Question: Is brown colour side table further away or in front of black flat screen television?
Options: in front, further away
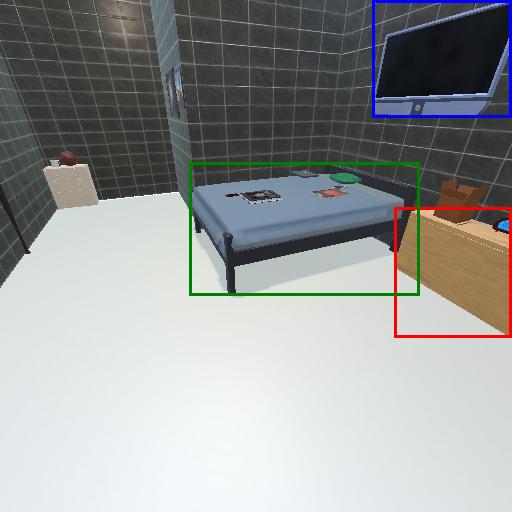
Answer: in front